Question: I have a mysql database table which contains a error code, date and mail address.
My script below displays a basic list as per the screenshot,

I would like to be able to filter by date, I am hoping to use jquery date picker.
The idea being, only show entries where the date matches that in the jquery date picker.
The php code used to display the list:
'''
<?php
// Add Logo
$image = "logo.png";
$width = 300;
$height = 280;
echo '<img src="'.$image.'" style=width:"' . $width . 'px;height:' . $height . 'px;">';
// Make a MySQL Connection
mysql_connect("localhost", "username", "password") or die(mysql_error());
mysql_select_db("pmta_reporting") or die(mysql_error());
// Get all the data from the "example" table
$result = mysql_query("SELECT * FROM address")
or die(mysql_error());
echo "<table border='1'>";
echo "<tr> <th>Error</th> <th>Date</th> <th>Mail Address</th> </tr>";
// keeps getting the next row until there are no more to get
while($row = mysql_fetch_array( $result )) {
// Print out the contents of each row into a table
echo "<tr><td>";
echo $row['code'];
echo "</td><td>";
echo $row['date'];
echo "</td><td>";
echo $row['address'];
echo "</td></tr>";
}
echo "</table>";
// disconnect from the database
mysql_close();
?>
'''
The code I am using for the date picker is
'''
<!doctype html>
<html lang="en">
<head>
<meta charset="utf-8" />
<title>jQuery UI Datepicker - Default functionality</title>
<link rel="stylesheet" href="http://code.jquery.com/ui/1.10.2/themes/smoothness/jquery-ui.css" />
<script src="http://code.jquery.com/jquery-1.9.1.js"></script>
<script src="http://code.jquery.com/ui/1.10.2/jquery-ui.js"></script>
<link rel="stylesheet" href="/resources/demos/style.css" />
<script>
$(function() {
$( "#datepicker" ).datepicker();
});
</script>
</head>
<body>
<p>Date: <input type="text" id="datepicker" /></p>
</body>
</html>
'''
How can I add the jquery date picker to the script so that when a user selects a date the results shown on the page only display the date selected by the user?
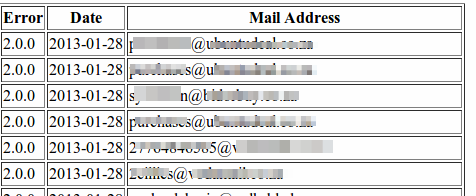
Answer: Ok made some changes. I have created 2 files in the directory.
index.php - this contains the date picker and a submit
file2.php - this contains the database query and tables.
'''
<!doctype html>
<html lang="en">
<head>
<meta charset="utf-8" />
<title>jQuery UI Datepicker - Default functionality</title>
<link rel="stylesheet" href="http://code.jquery.com/ui/1.10.2/themes/smoothness/jquery-ui.css" />
<script src="http://code.jquery.com/jquery-1.9.1.js"></script>
<script src="http://code.jquery.com/ui/1.10.2/jquery-ui.js"></script>
<link rel="stylesheet" href="/resources/demos/style.css" />
<script>
$(function() {
$( "#datepicker" ).datepicker(({ dateFormat: "yy-mm-dd" }));
});
</script>
</head>
<body>
<form action="file2.php" method="post">
<p>Date: <input type="text" name="datepicker" id="datepicker" /></p>
<div id="displaycontent"> </div>
<input type="submit" value="Submit" />
</form>
</body>
</html>
'''
Then file2.php looks like this:
'''
<?php
// Make a MySQL Connection
mysql_connect("localhost", "username", "password") or die(mysql_error());
mysql_select_db("databasename") or die(mysql_error());
$newdate = $_POST['datepicker'];
// Get all the data from the "example" table
$result = mysql_query("SELECT * FROM table_name WHERE date='$newdate'") or die(mysql_error());
echo "<table border='1'>";
echo "<tr> <th>Error</th> <th>Date</th> <th>Mail Address</th> </tr>";
// keeps getting the next row until there are no more to get
while($row = mysql_fetch_array( $result )) {
// Print out the contents of each row into a table
echo "<tr><td>";
echo $row['code'];
echo "</td><td>";
echo $row['date'];
echo "</td><td>";
echo $row['address'];
echo "</td></tr>";
}
echo "</table>";
// disconnect from the database
mysql_close();
?>
'''
This allows me to filter by date.
Thanks everyone for your contributions